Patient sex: M
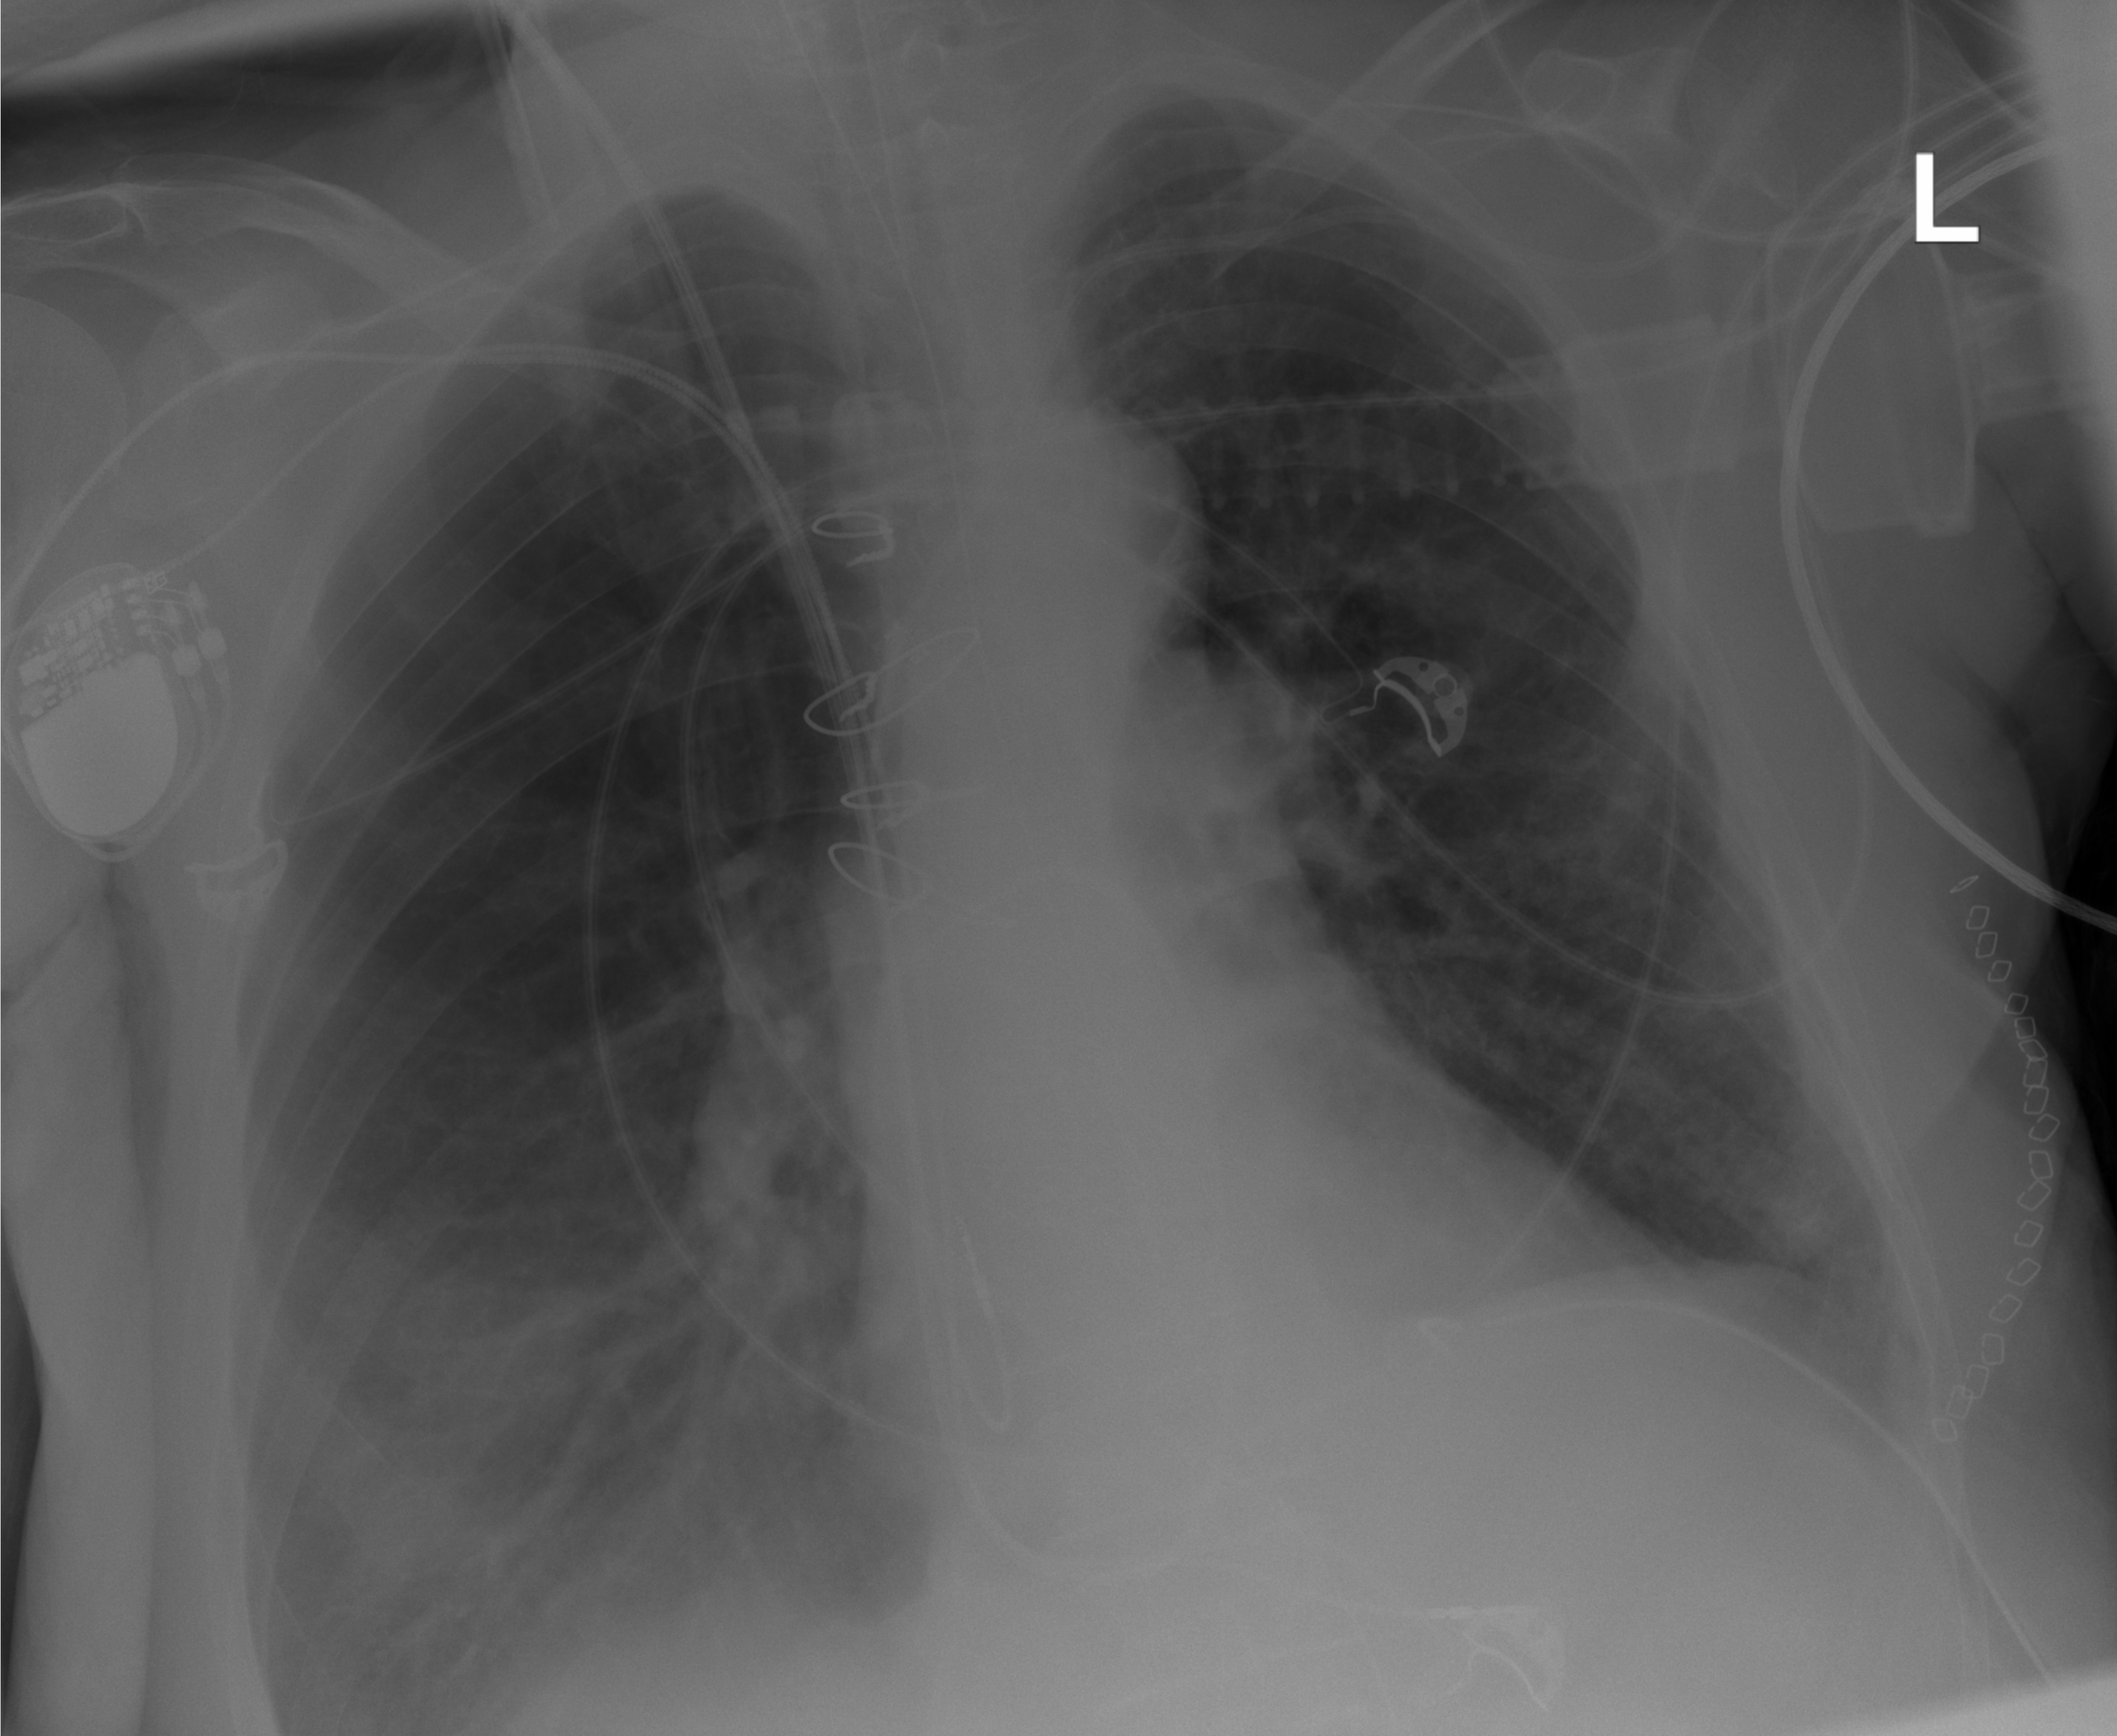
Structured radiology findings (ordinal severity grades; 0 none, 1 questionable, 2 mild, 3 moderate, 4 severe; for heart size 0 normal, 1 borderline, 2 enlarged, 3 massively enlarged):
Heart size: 0
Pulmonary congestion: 0
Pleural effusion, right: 2
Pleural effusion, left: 1
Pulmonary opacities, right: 0
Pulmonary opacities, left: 0
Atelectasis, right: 2
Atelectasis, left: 2